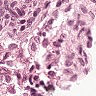
Metastatic tissue present: no